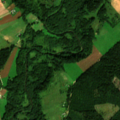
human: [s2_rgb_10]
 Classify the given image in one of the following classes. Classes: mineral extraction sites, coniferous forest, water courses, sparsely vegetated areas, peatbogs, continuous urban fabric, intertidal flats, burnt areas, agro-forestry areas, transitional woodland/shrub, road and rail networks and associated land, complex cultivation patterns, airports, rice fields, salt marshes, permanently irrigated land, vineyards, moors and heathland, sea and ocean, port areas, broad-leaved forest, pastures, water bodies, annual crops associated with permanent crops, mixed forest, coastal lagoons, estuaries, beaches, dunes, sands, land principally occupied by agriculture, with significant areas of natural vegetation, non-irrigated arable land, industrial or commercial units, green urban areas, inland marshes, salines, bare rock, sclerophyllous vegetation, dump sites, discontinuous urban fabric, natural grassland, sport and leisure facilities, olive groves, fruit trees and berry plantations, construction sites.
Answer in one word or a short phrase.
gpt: pastures, complex cultivation patterns, land principally occupied by agriculture, with significant areas of natural vegetation, coniferous forest, mixed forest, transitional woodland/shrub